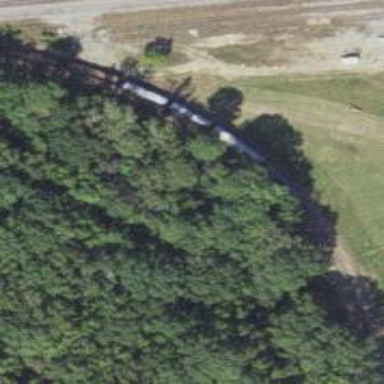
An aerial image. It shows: Railway track.